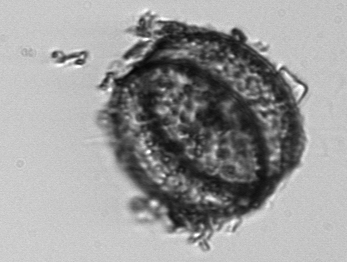
Label: Thalassiosira_TAG_external_detritus